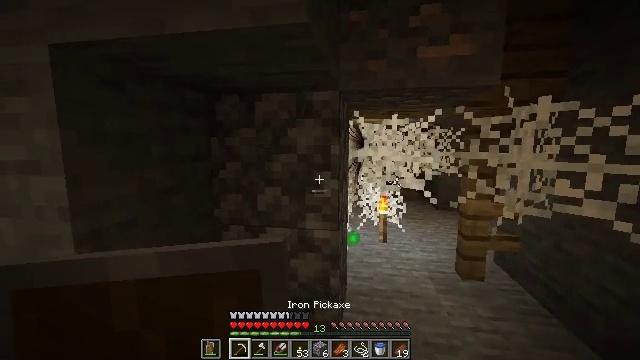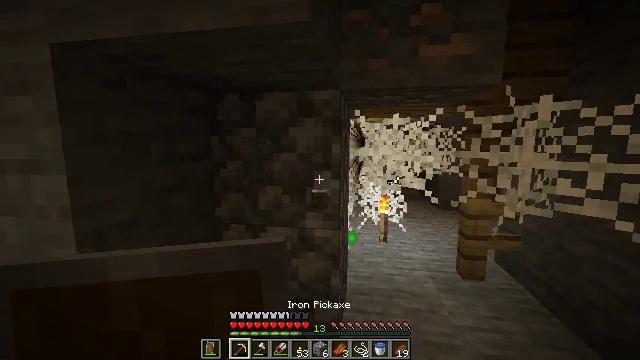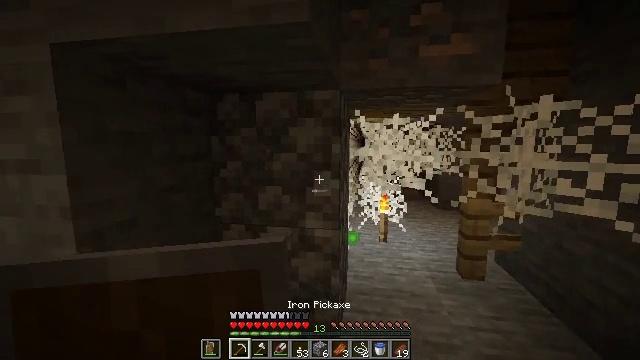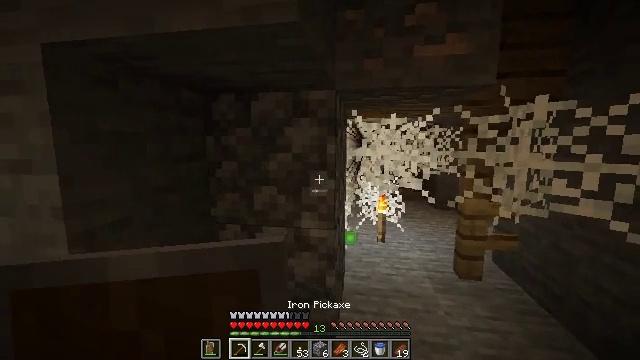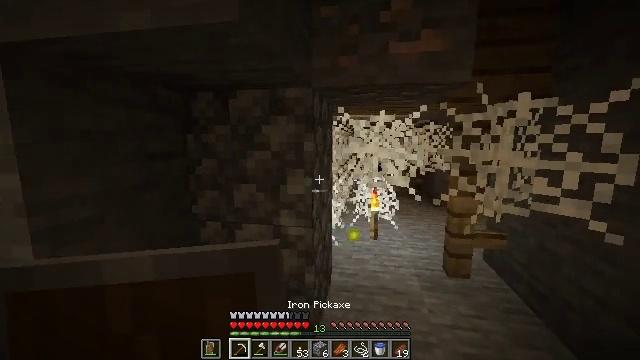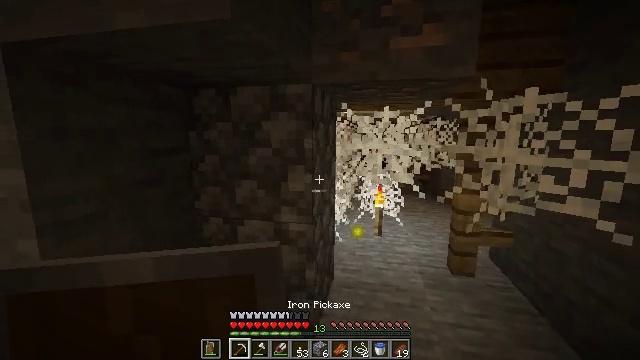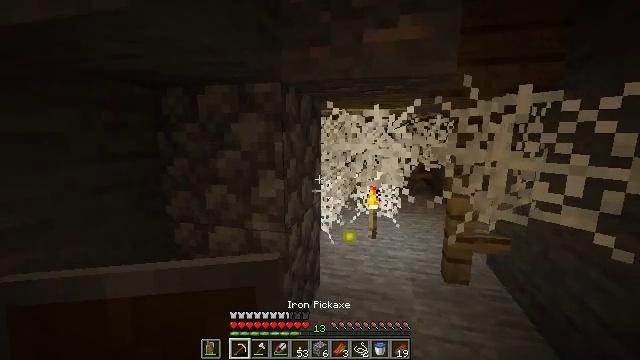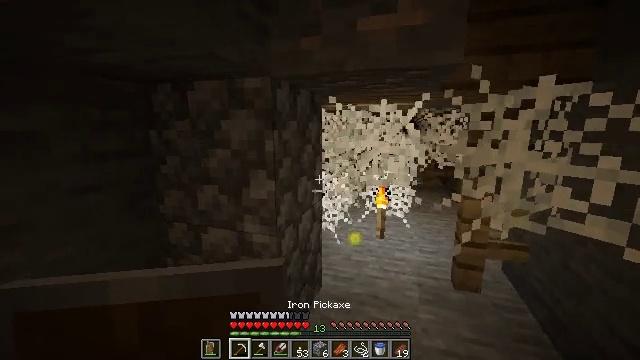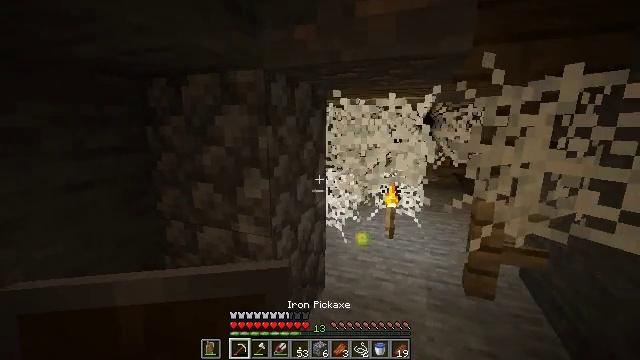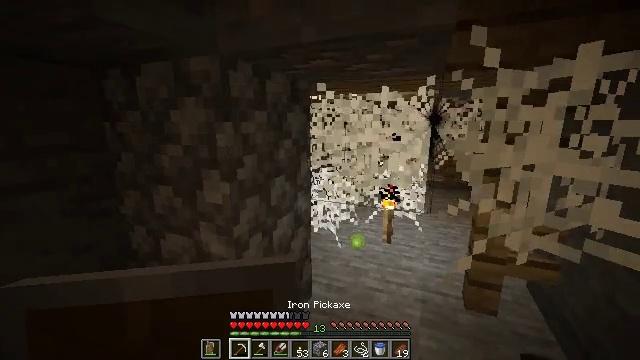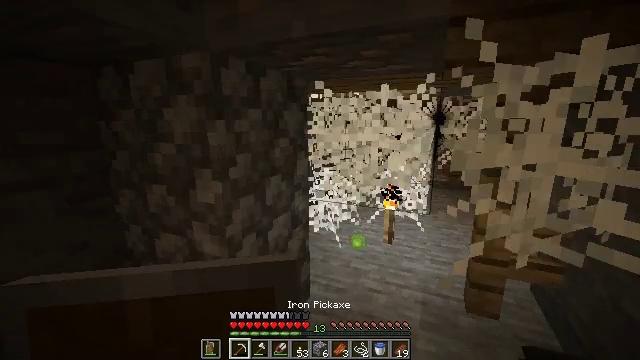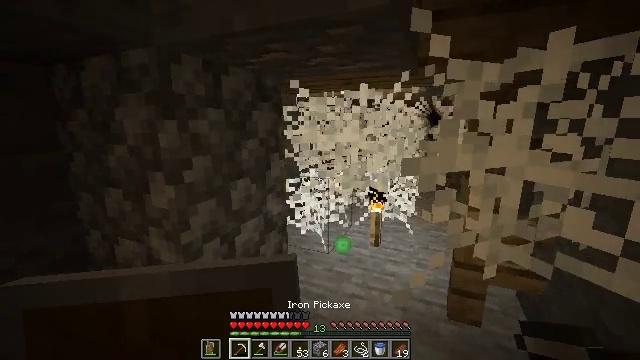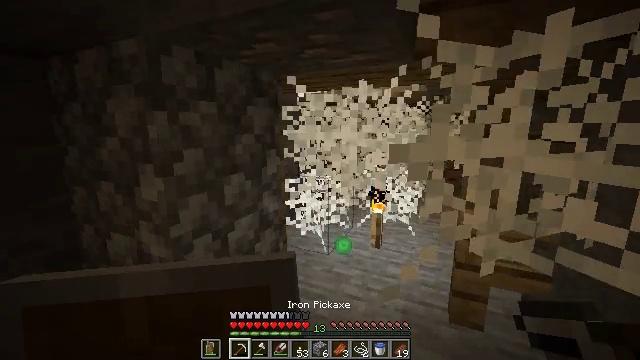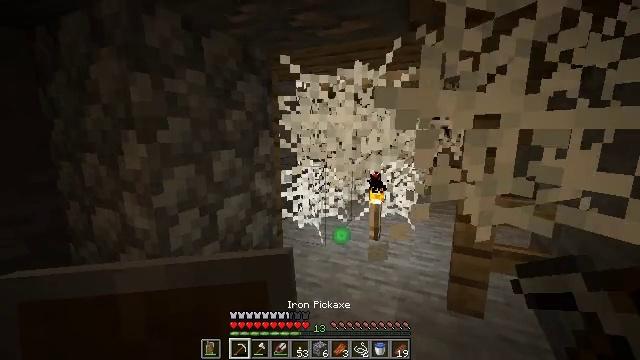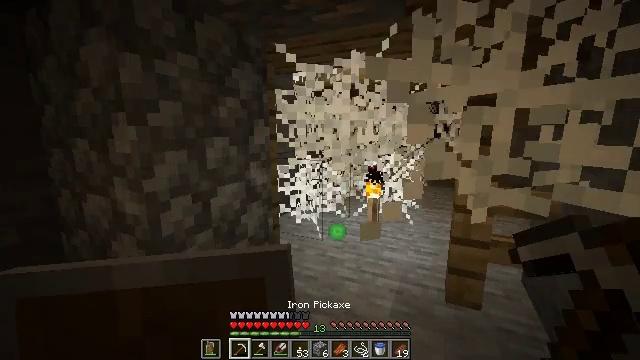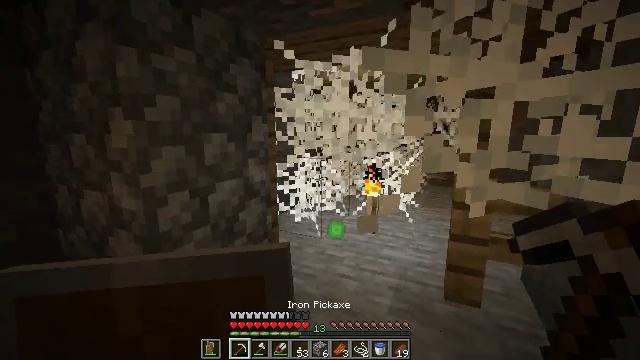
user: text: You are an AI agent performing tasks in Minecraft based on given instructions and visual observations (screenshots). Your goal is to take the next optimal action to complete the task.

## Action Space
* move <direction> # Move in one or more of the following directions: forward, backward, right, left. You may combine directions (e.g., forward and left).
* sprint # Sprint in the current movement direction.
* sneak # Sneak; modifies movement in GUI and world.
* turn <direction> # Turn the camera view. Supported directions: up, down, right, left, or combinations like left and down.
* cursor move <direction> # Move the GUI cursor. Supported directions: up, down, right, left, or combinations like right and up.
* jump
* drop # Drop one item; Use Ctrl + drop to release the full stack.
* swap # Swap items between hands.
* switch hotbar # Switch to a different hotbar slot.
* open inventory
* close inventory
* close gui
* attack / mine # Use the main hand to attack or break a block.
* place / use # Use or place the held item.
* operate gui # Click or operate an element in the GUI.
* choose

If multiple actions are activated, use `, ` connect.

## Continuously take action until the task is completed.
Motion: motion action
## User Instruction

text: Break the cobweb with a sword.
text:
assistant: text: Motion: no_op
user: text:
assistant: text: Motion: no_op
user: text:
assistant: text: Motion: move right
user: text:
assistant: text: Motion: move right
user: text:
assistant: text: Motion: move forward and move right, turn left
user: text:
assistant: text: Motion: move forward and move right, turn left
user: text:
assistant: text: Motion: move forward and move right, turn left and down
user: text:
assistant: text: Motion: move forward and move right, turn left and down
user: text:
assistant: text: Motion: move forward and move right, turn left
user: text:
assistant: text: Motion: move right, turn left
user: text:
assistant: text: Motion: sneak
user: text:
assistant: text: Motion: sneak, turn left
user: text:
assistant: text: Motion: sneak
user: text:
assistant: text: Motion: sneak
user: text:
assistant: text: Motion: sneak
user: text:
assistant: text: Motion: sneak
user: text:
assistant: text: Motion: sneak
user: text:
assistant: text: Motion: sneak, turn up
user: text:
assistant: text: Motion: sneak, turn right and up
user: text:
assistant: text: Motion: sneak, turn right and up
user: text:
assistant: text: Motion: move left, sneak, turn up
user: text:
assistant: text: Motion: move left, sneak
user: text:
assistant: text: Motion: move left, sneak
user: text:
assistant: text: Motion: move back, sneak
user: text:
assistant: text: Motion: move back, sneak, turn right
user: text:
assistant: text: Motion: move back, sneak, turn right
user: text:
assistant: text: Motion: move back, sneak, turn right
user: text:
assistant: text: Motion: move back, sneak
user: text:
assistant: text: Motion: move back, sneak
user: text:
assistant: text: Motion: move back, sneak